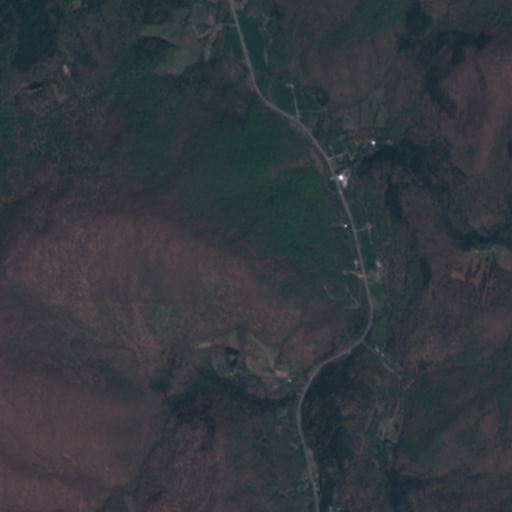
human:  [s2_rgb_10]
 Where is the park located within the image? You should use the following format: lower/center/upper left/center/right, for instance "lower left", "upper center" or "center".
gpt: The park is located in the upper left of the image.
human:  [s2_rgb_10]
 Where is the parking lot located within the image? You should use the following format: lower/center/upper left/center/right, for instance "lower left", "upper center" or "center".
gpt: The parking lot is located in the center right of the image.
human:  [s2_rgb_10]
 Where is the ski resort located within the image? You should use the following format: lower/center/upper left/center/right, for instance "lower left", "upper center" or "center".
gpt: The ski resort is located in the center right of the image.
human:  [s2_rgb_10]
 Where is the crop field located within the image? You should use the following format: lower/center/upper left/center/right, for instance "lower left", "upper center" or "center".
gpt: There is no crop field in the image.